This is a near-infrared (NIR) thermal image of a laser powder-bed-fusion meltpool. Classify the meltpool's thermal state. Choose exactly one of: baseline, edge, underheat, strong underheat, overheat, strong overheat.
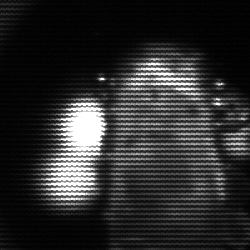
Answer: strong underheat